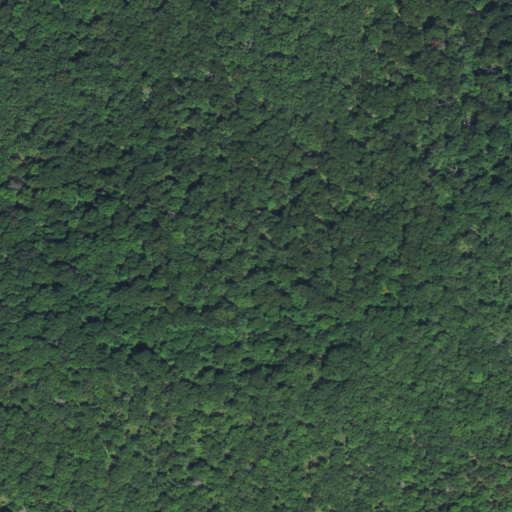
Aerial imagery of mountain in Oklahoma named Gittin Down Mountain containing only deciduous forest